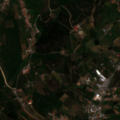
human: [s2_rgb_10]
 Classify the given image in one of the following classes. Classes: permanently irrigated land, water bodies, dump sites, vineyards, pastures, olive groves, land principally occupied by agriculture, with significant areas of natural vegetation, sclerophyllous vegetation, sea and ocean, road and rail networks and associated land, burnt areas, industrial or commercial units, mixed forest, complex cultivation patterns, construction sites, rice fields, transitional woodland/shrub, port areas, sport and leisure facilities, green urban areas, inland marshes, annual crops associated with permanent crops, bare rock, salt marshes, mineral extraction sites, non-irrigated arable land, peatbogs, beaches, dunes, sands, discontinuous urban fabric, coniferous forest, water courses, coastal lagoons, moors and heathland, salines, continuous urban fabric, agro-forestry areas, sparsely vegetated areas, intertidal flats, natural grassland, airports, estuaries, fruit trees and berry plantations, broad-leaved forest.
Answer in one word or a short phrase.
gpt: discontinuous urban fabric, complex cultivation patterns, land principally occupied by agriculture, with significant areas of natural vegetation, mixed forest